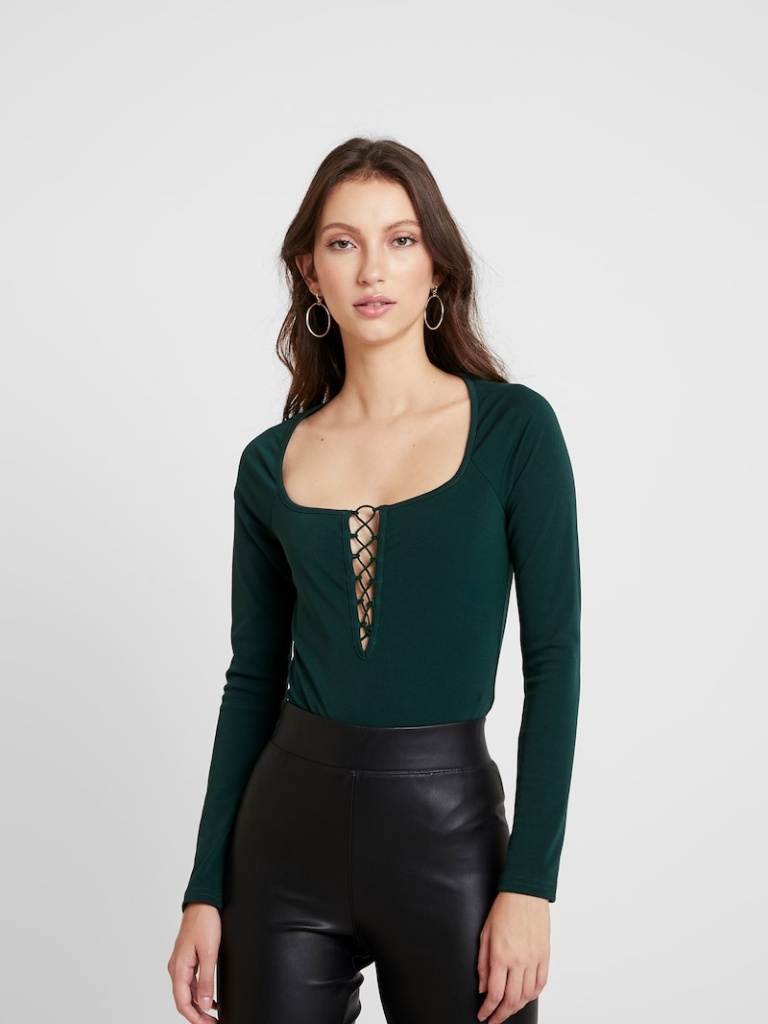
jersey tight a long-sleeved with the sleeves down hip length Fully Tucked in scoop bodysuit